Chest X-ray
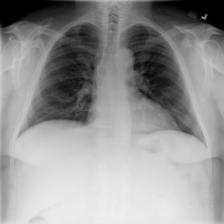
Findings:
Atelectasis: negative
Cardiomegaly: negative
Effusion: negative
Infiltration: positive
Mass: negative
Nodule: negative
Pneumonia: negative
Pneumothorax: negative
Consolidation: negative
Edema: negative
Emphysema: negative
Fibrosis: negative
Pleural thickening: negative
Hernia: negative